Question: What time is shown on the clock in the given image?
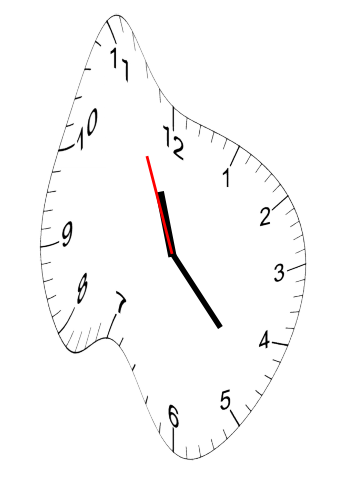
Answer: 11:22:56